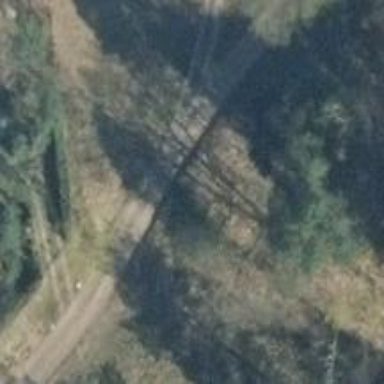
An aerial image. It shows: Track road with no sidewalk.